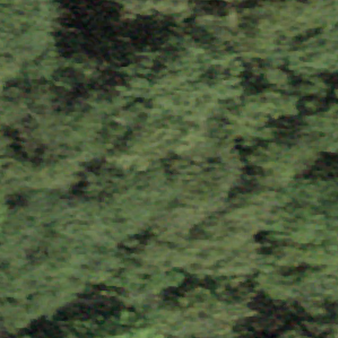
Label: other